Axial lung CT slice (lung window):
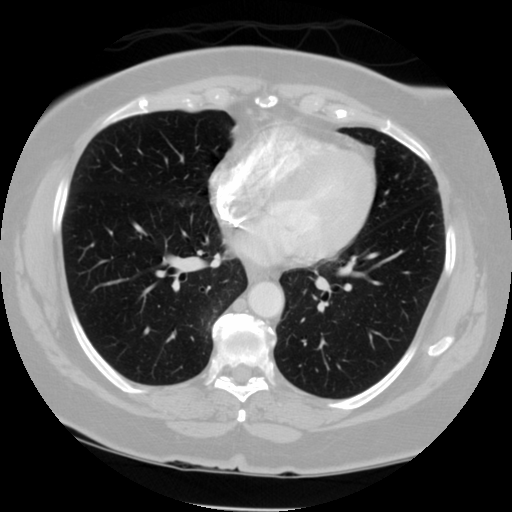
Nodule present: no